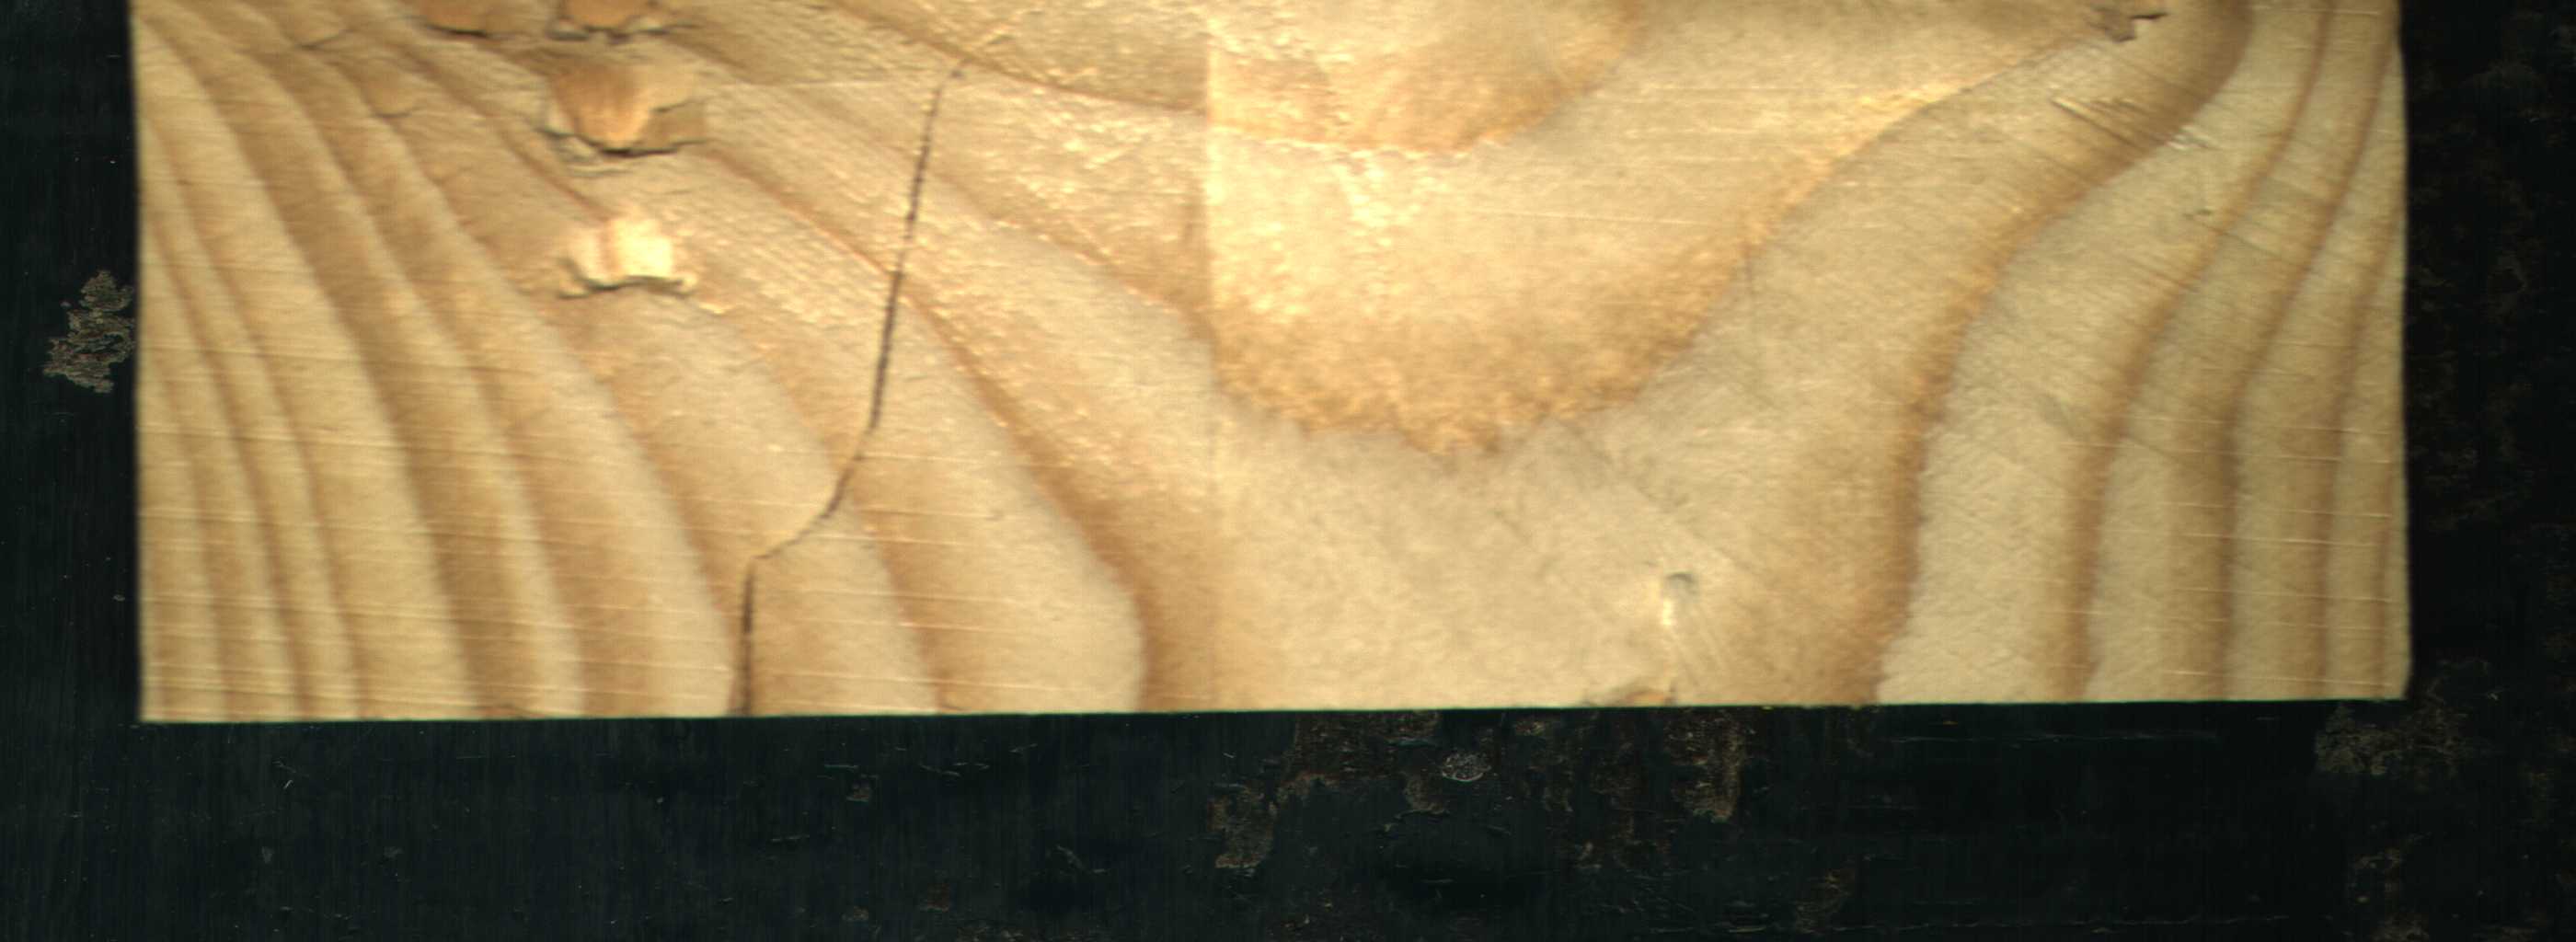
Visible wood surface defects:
Crack